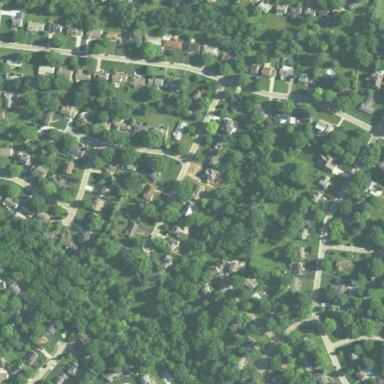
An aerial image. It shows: Residential area within neighborhood.